Field crop: maize
Growth stage: 2
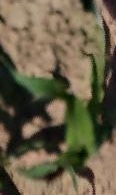
Species: maize